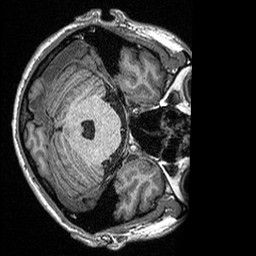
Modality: T1w
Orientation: axial
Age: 46
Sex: male
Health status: healthy
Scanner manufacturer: siemens
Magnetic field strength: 3 T
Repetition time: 2.3 s
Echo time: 0.00298 s